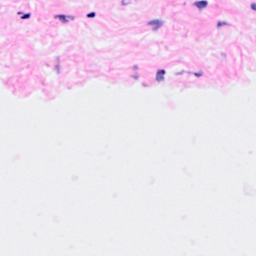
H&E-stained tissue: Breast